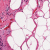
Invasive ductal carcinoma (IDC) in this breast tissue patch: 0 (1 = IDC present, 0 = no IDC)